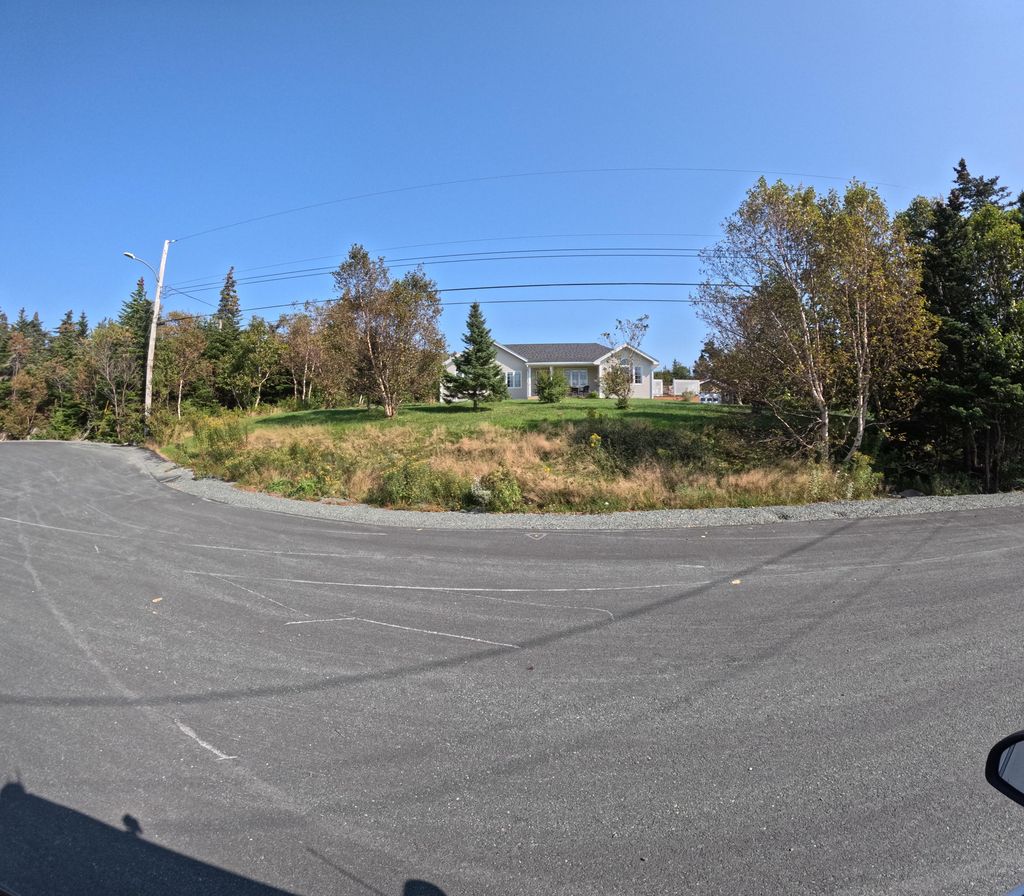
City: st_johns